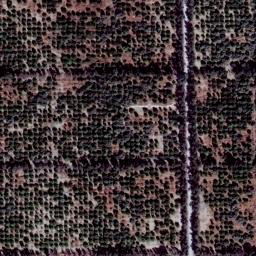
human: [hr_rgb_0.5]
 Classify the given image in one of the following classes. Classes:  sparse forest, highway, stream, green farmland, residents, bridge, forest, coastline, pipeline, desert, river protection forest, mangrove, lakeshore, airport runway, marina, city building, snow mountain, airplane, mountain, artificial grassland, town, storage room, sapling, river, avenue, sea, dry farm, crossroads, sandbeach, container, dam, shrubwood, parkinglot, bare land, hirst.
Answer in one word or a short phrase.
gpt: dry farm